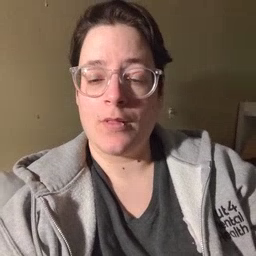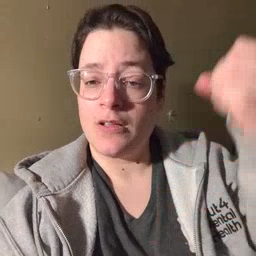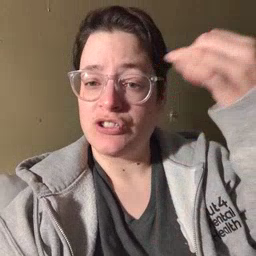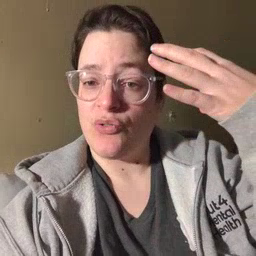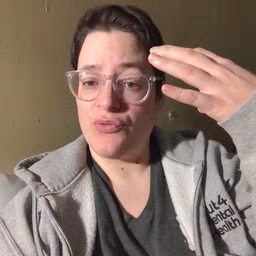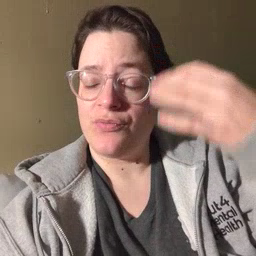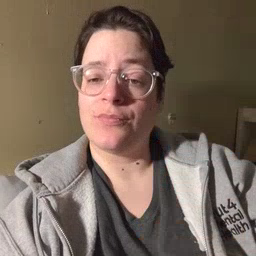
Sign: shower